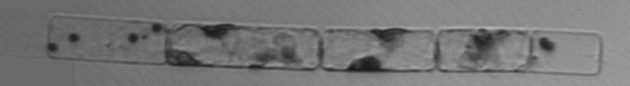
Label: Guinardia_delicatula_TAG_internal_parasite